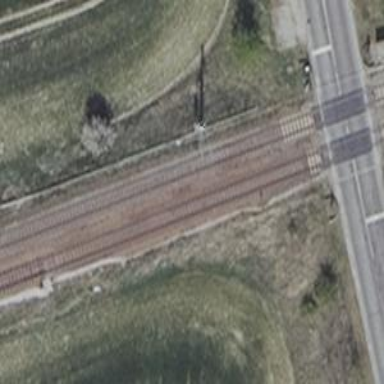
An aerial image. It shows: Railway signal.